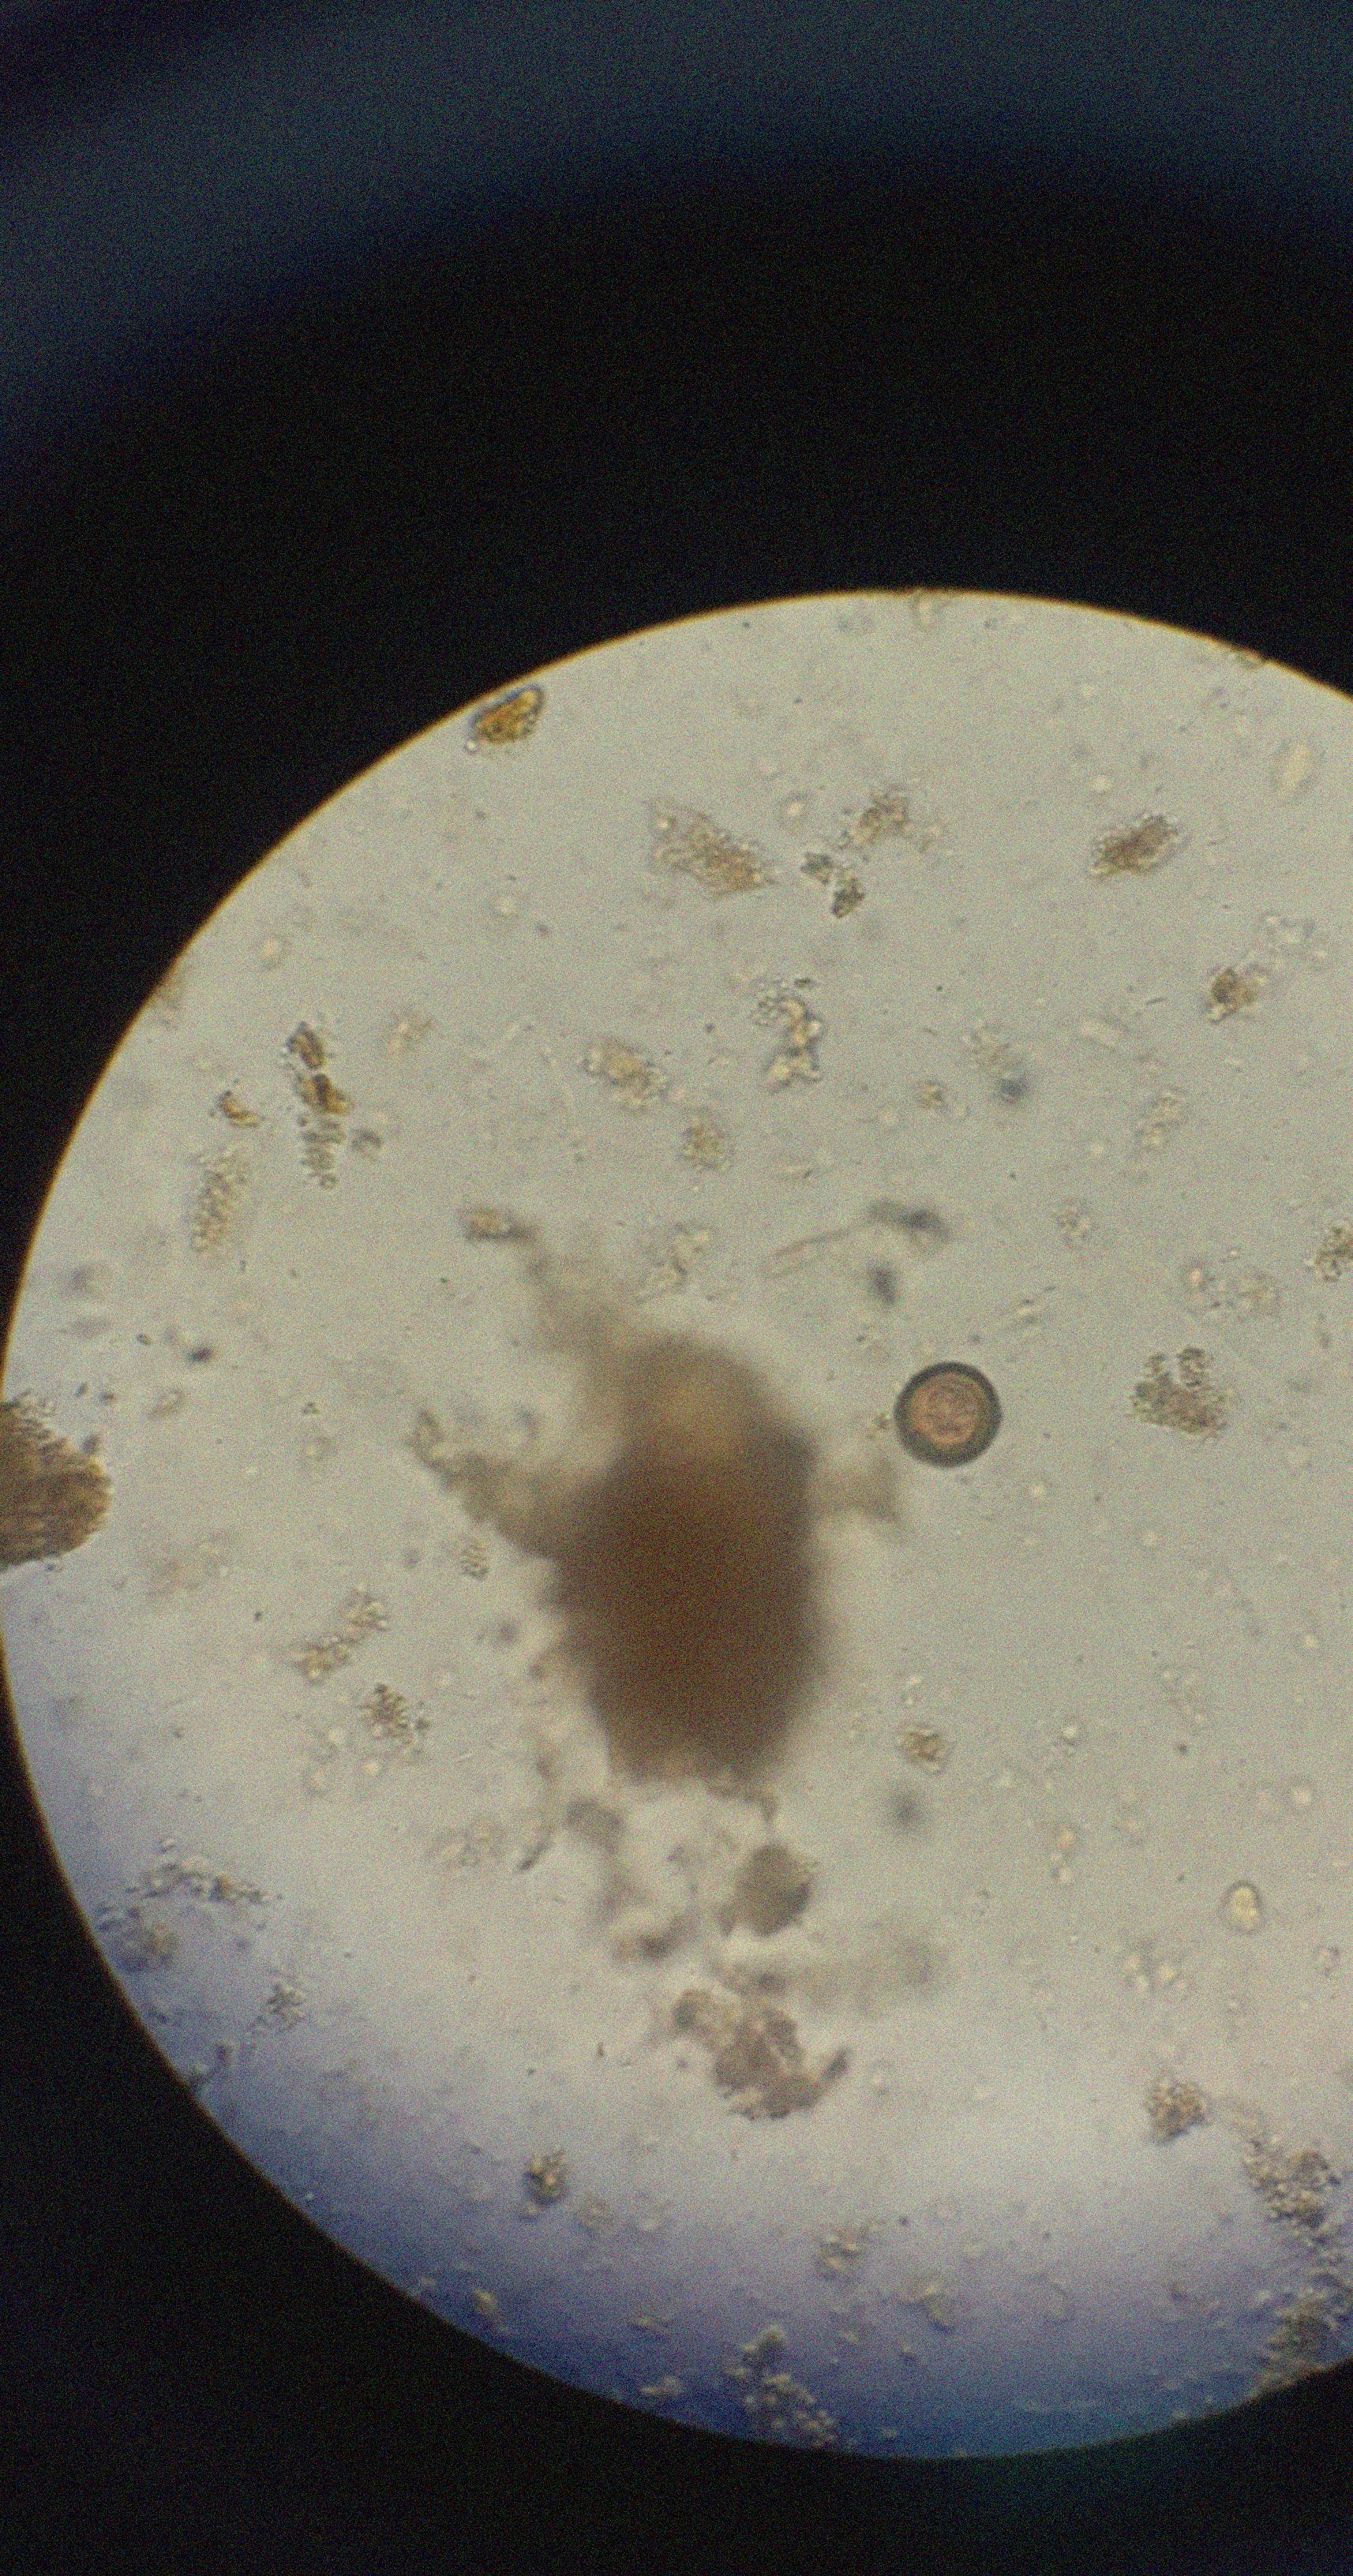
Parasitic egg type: Taenia spp. egg